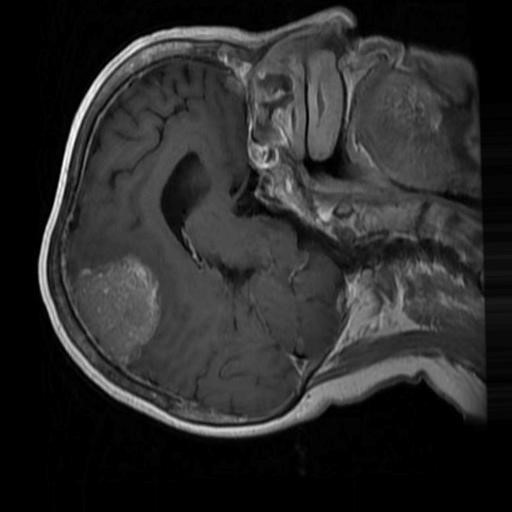
Label: brain_menin